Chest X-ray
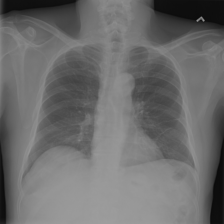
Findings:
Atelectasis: positive
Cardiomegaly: negative
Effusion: negative
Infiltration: negative
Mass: negative
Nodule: negative
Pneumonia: negative
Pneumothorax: negative
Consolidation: negative
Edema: negative
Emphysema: negative
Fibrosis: negative
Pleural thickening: negative
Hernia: negative